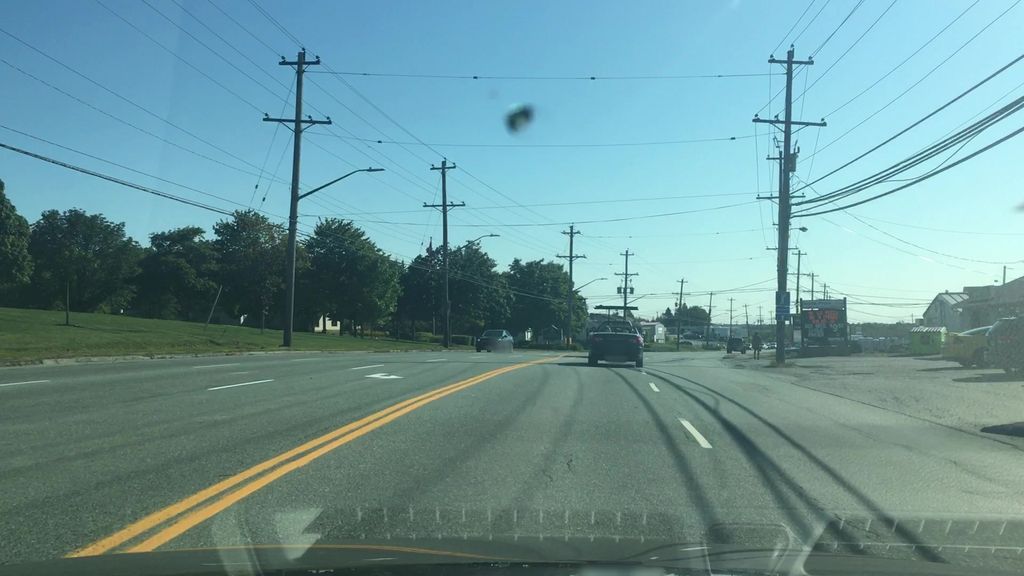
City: halifax